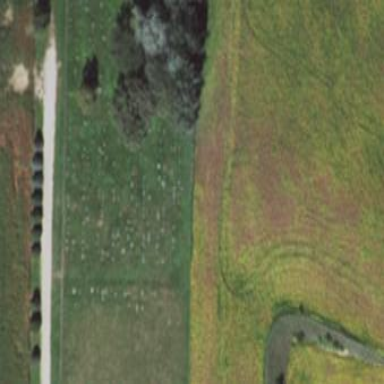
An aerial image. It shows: Grave yard.